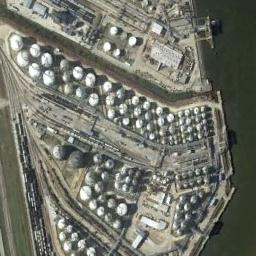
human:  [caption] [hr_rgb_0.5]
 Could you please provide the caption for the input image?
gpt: Several buildings are beside the storage tanks .

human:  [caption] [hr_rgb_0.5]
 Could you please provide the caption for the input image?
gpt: There are many storage tanks on the bare land next to the water .

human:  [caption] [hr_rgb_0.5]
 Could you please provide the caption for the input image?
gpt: There are many different sized storage tanks in the factory, And there is a river outside the factory .

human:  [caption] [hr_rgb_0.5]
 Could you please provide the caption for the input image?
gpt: There are seven white storage tanks and a dozen black storage tanks on the lawn .

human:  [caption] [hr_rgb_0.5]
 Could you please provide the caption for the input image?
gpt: There are many storage tanks on the harbor .